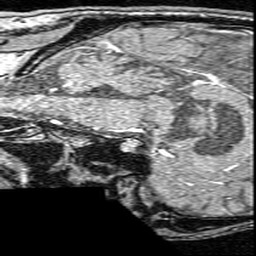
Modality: angio
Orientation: sagittal
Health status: ill
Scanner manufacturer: siemens
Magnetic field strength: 3 T
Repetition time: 0.022 s
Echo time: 0.00395 s